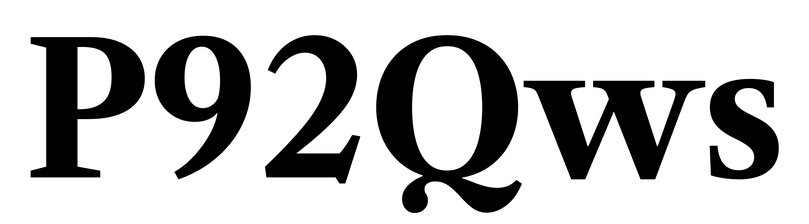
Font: LibreCaslonText_Bold